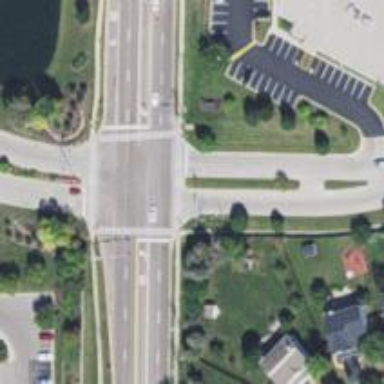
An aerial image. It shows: Secondary road with separate asphalt sidewalk.